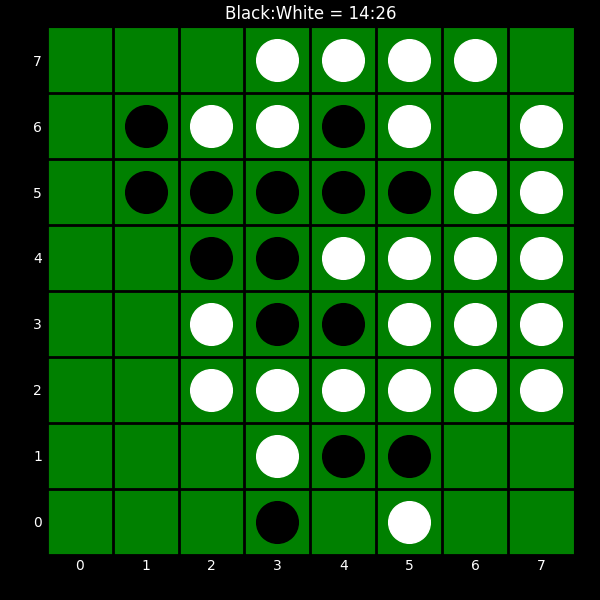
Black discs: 14
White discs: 26